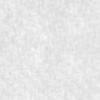
Label: no_change